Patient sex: F
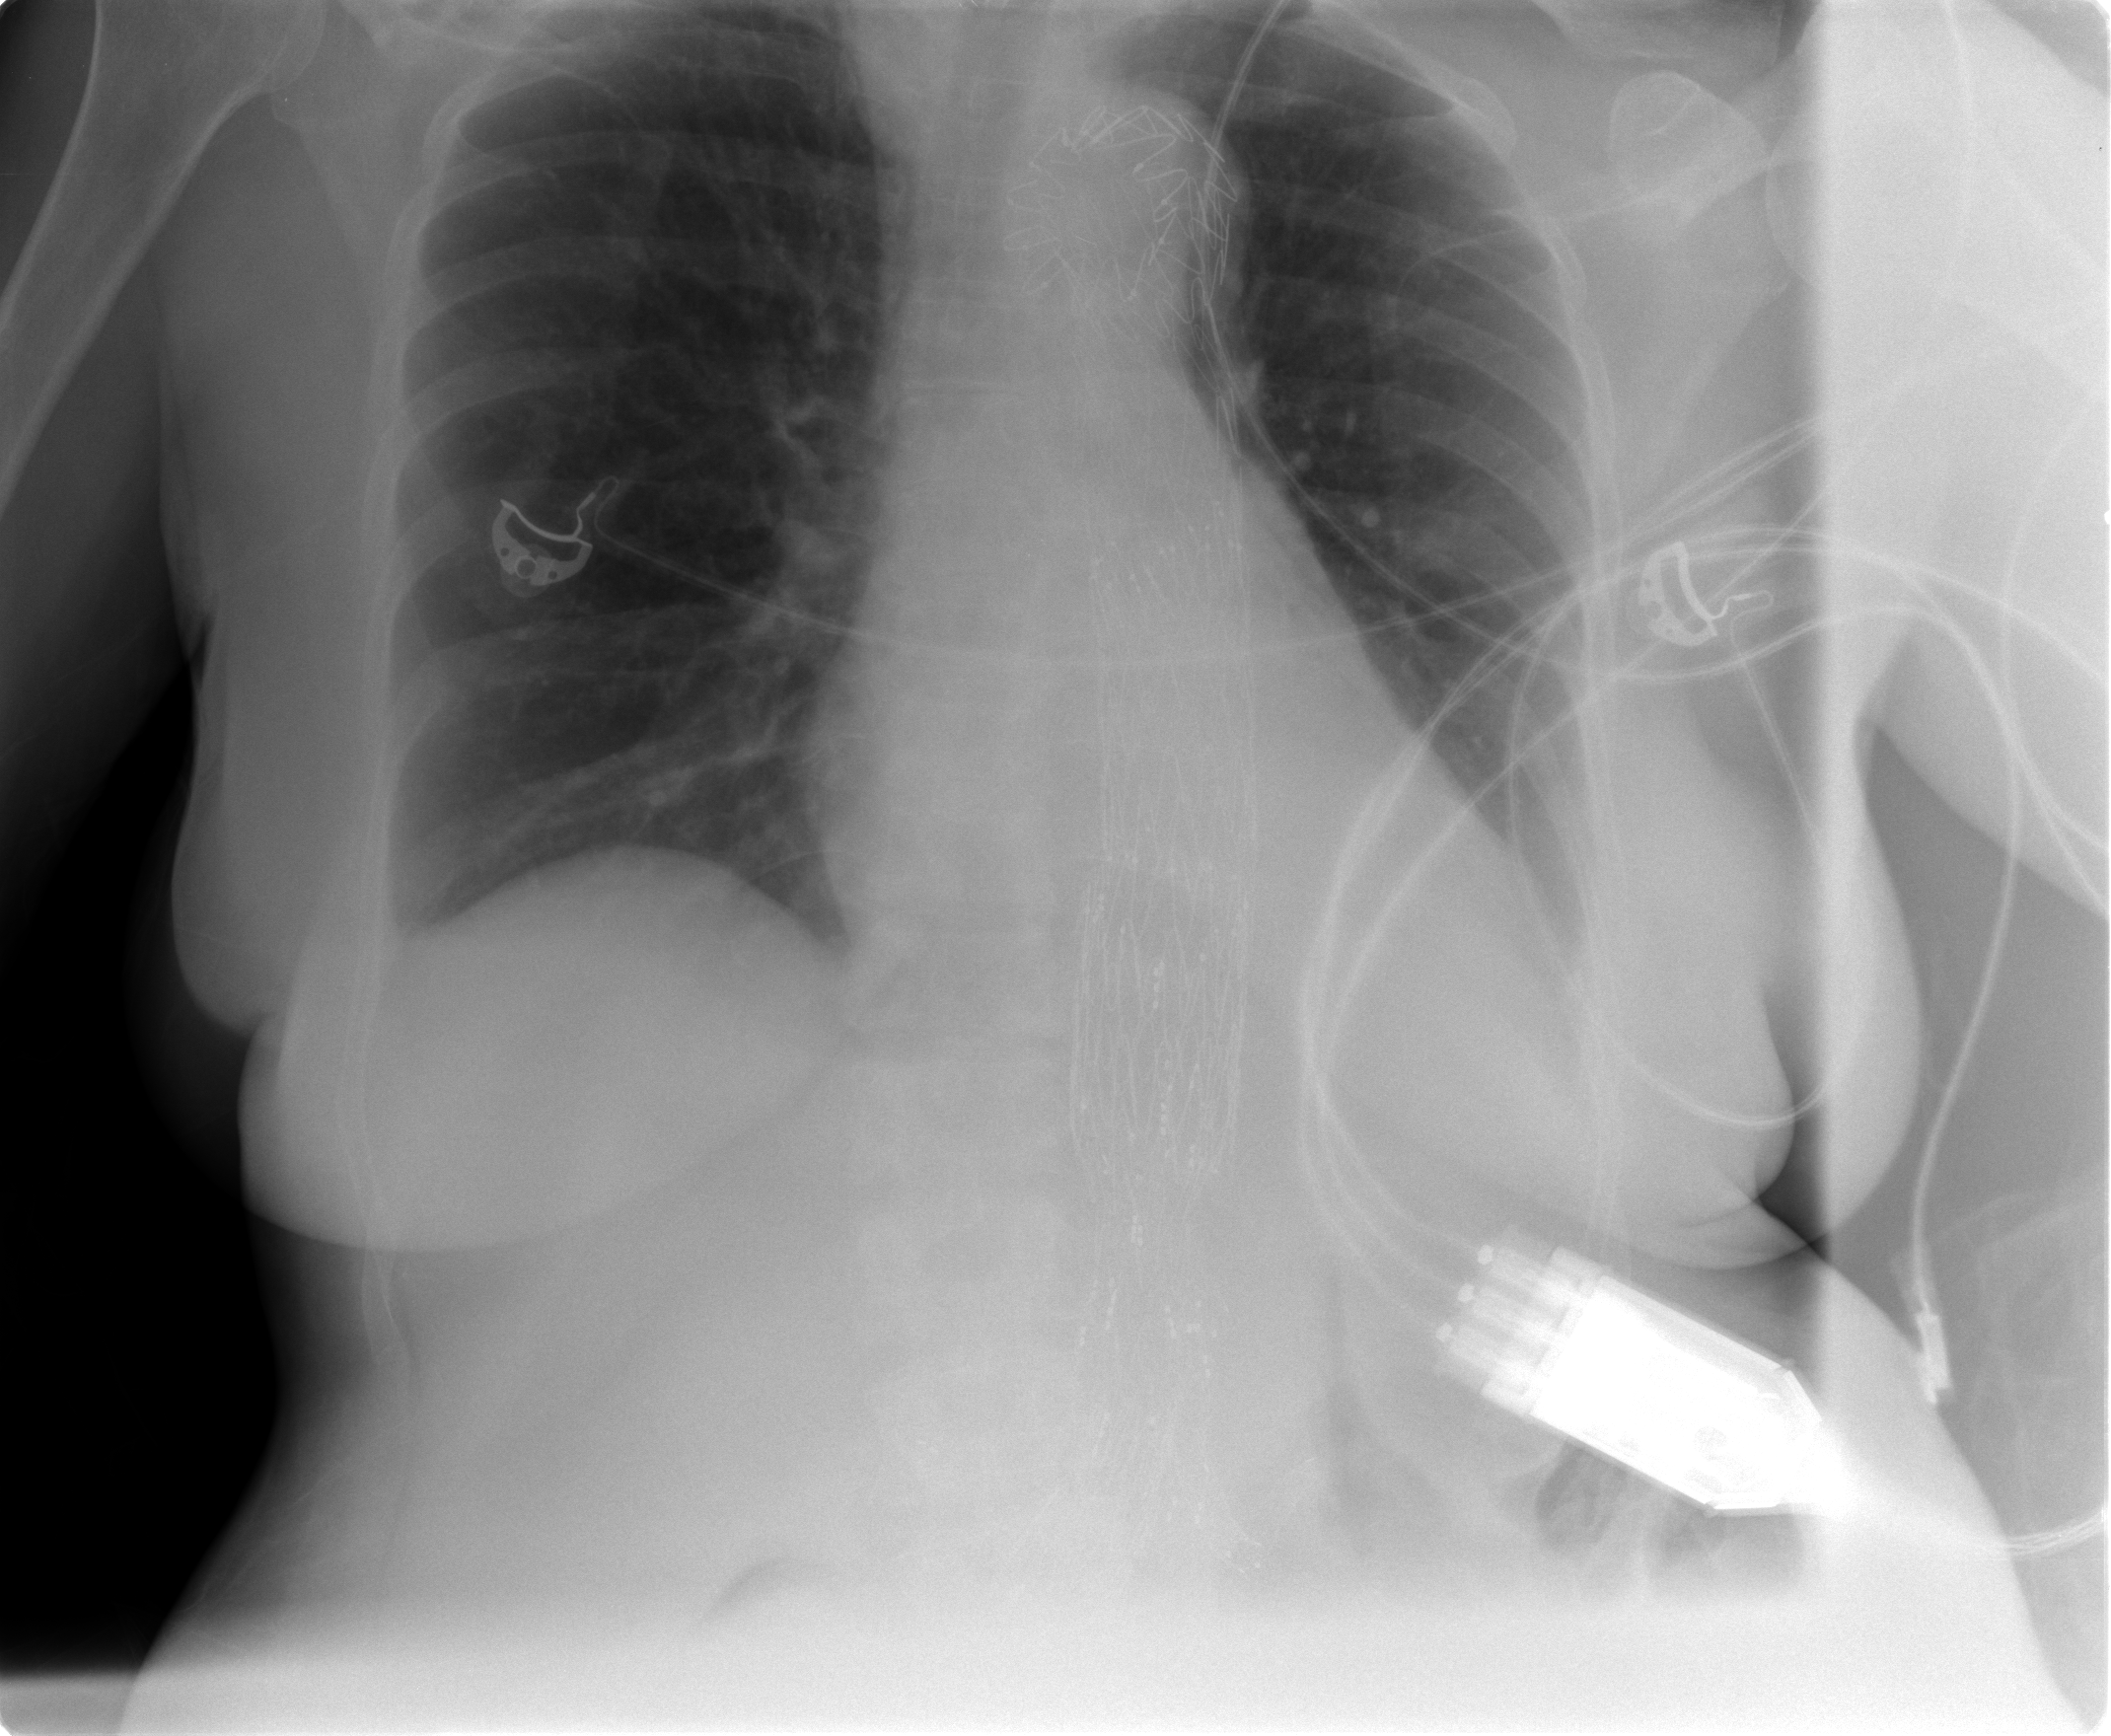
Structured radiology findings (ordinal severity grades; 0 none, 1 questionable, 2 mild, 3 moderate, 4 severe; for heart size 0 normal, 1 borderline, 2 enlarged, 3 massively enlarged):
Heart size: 0
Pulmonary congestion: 1
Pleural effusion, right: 0
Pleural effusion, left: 2
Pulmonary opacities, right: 0
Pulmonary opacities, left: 0
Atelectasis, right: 0
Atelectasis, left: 2